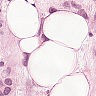
Metastatic tissue present: yes